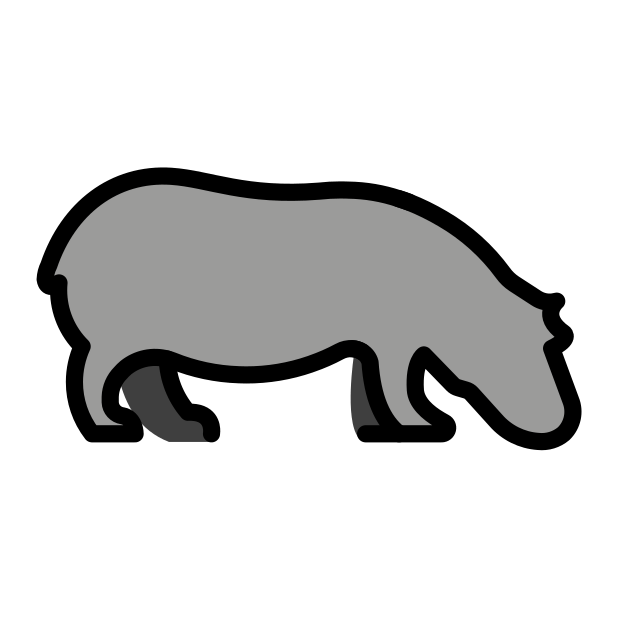
Emoji: 🦛
Name: hippopotamus
Unicode: 0x1f99b